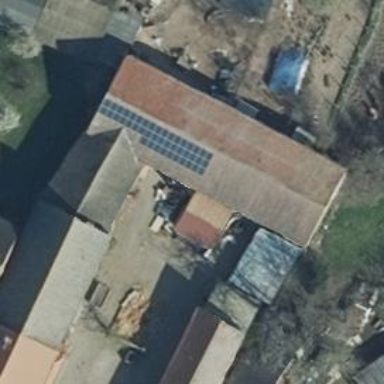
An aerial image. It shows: Barn.